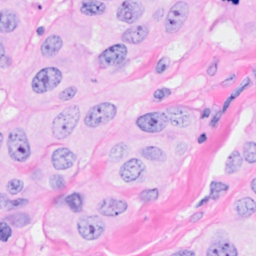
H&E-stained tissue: Breast